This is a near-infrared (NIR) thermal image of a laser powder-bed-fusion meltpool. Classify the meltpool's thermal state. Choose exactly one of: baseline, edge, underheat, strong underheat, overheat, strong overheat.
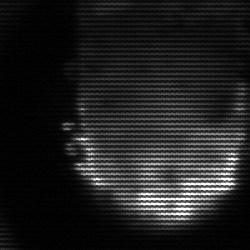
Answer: baseline